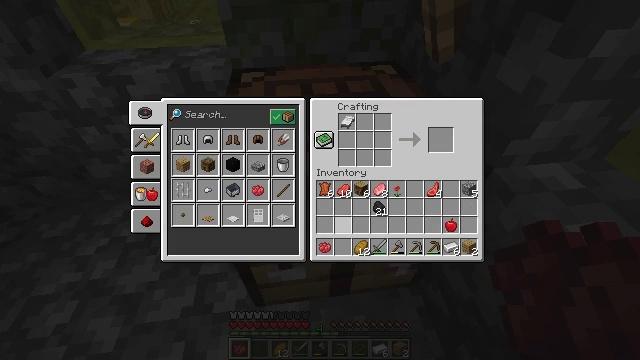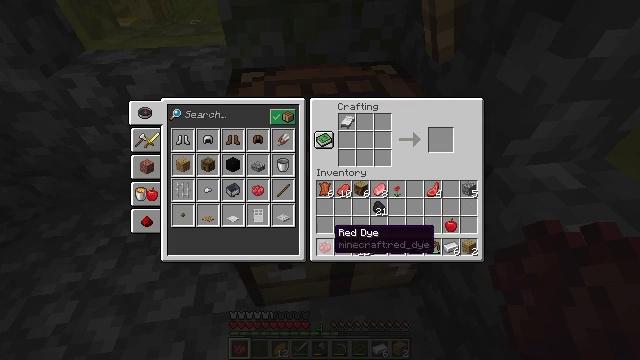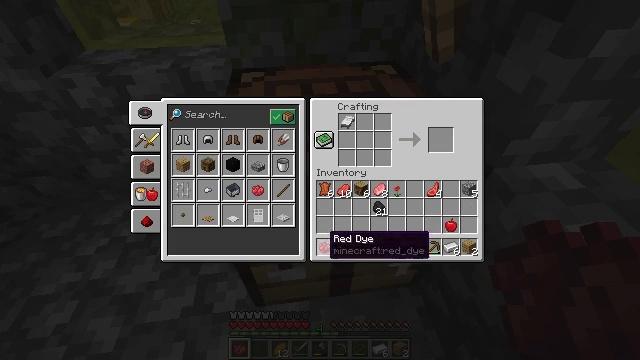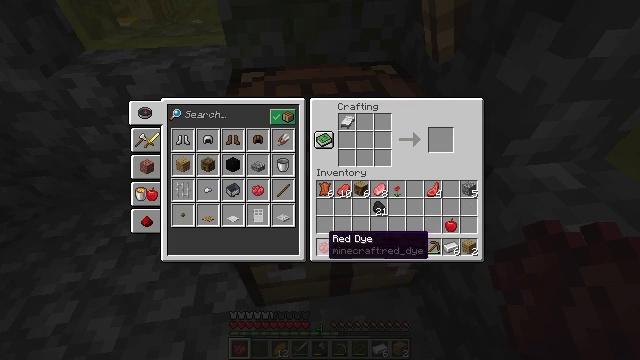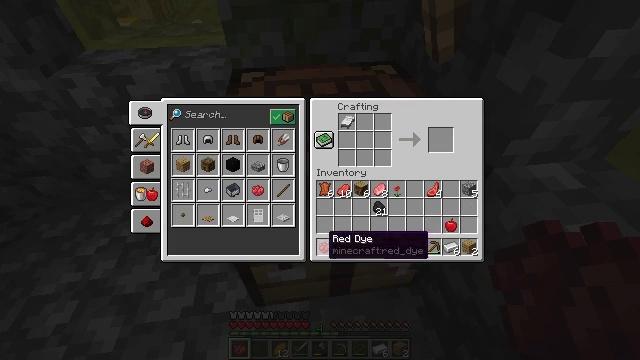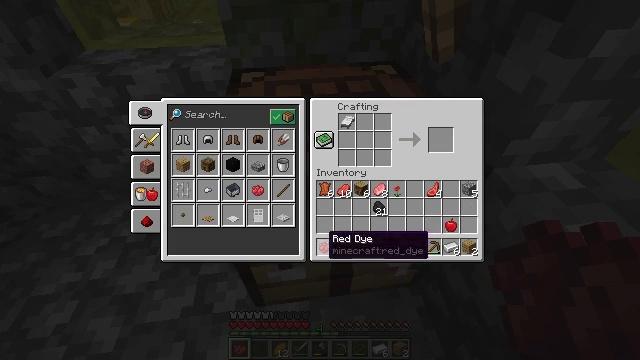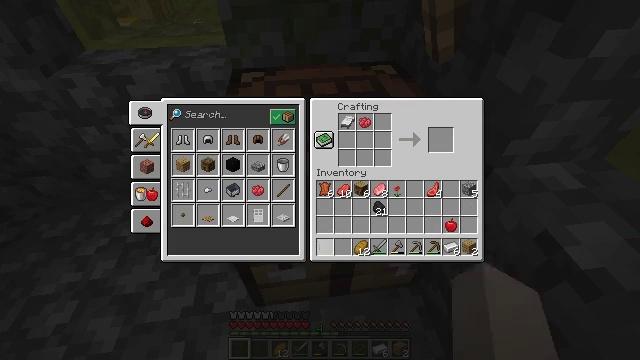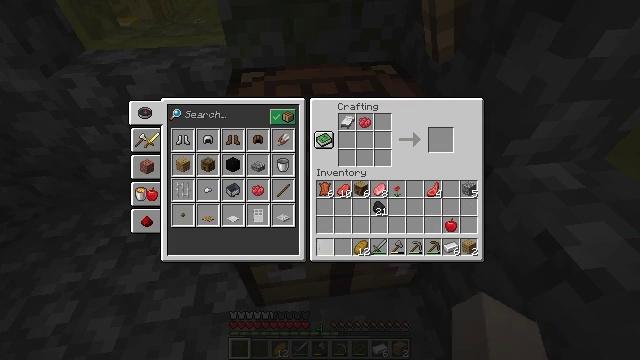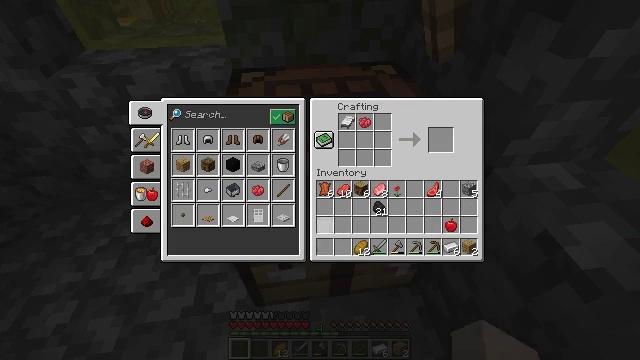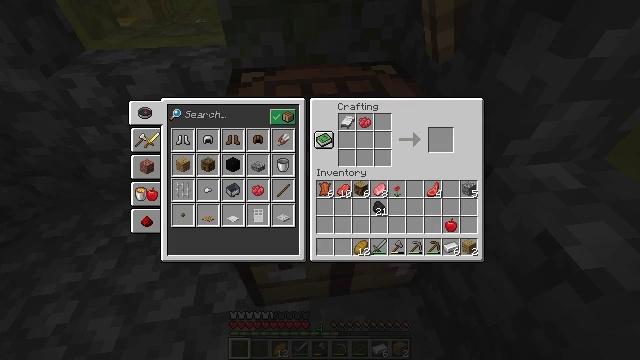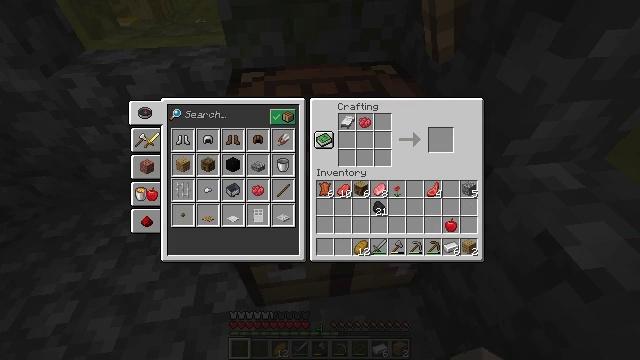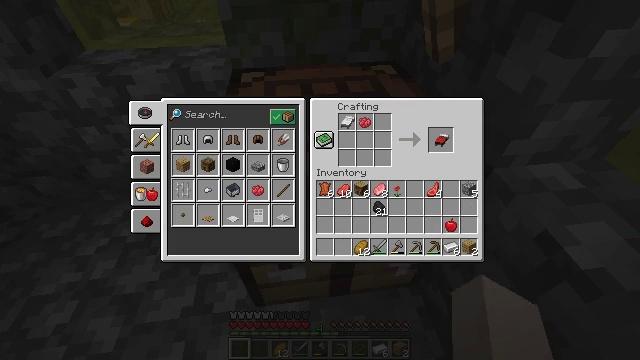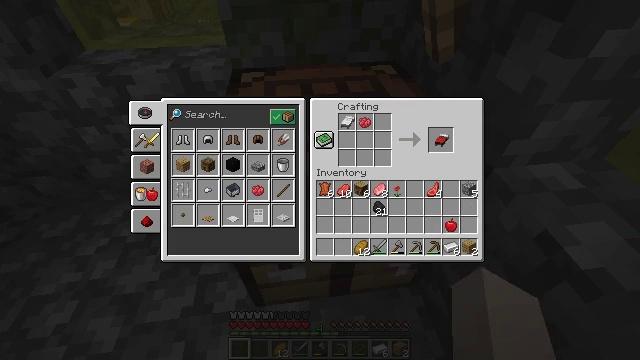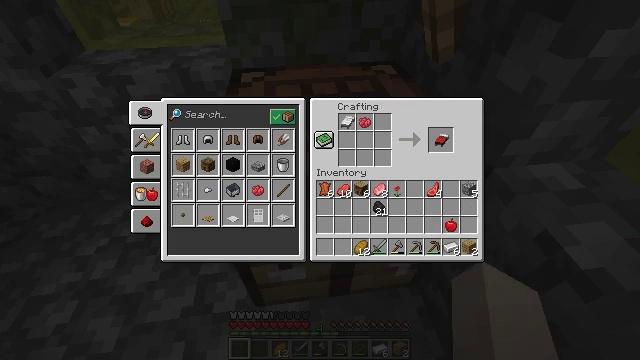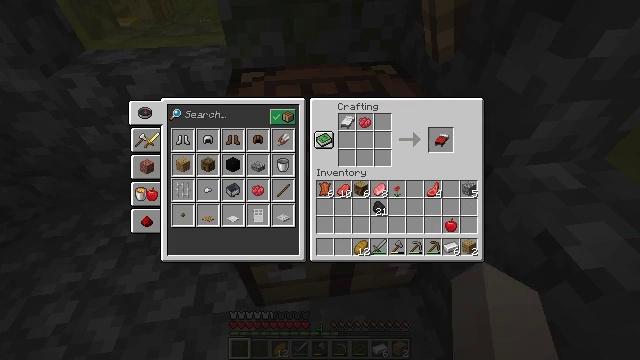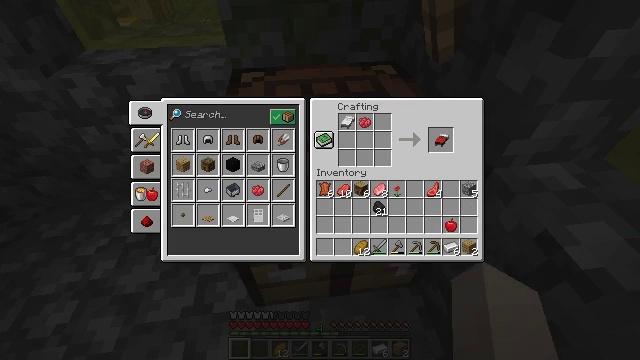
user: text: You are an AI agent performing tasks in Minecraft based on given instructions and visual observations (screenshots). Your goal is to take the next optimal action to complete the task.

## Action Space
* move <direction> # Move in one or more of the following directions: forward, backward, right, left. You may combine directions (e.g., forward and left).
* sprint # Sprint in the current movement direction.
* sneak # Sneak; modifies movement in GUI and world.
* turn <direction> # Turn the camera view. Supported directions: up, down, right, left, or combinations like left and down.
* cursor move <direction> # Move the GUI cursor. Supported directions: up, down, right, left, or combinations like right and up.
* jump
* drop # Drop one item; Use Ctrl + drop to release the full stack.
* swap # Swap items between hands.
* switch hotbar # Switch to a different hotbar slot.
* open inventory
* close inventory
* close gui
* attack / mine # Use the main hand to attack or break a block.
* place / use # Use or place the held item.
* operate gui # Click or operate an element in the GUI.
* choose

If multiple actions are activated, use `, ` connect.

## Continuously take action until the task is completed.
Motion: motion action
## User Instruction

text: Interact with the crafting table to make a red bed.
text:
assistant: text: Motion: sneak, cursor move left and down
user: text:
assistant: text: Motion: sneak
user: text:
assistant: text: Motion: sneak
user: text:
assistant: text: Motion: sneak
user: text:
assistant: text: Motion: sneak
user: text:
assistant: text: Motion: sneak, operate gui
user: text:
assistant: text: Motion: sneak, operate gui
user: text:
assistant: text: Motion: sneak, cursor move right and up
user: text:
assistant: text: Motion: sneak, cursor move right and up
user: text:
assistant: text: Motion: sneak, cursor move right and up
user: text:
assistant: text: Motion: sneak, cursor move right and up
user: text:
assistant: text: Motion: sneak
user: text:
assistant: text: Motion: sneak, cursor move right
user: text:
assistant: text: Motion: sneak
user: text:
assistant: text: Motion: sneak, cursor move right
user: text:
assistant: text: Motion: sneak
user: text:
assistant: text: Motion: sneak, cursor move right
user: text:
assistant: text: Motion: sneak
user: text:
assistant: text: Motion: sneak, cursor move down
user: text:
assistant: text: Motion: sneak, cursor move down
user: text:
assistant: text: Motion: sneak
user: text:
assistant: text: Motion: sneak
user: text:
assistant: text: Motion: sneak
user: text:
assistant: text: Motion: sneak, operate gui
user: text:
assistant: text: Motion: sneak, operate gui
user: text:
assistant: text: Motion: sneak
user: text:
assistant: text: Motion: sneak
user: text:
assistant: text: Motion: no_op
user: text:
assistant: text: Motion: no_op